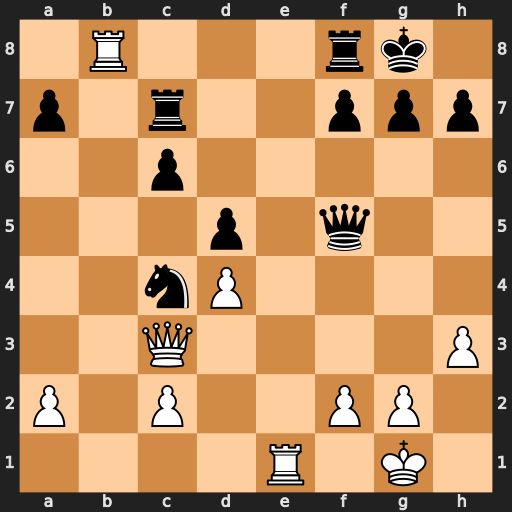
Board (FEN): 1R3rk1/p1r2ppp/2p5/3p1q2/2nP4/2Q4P/P1P2PP1/4R1K1
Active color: w
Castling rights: -
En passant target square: -
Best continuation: Ree8 Rc8 Rbxc8 Qxc8 Rxc8